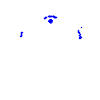
Particle: kaon